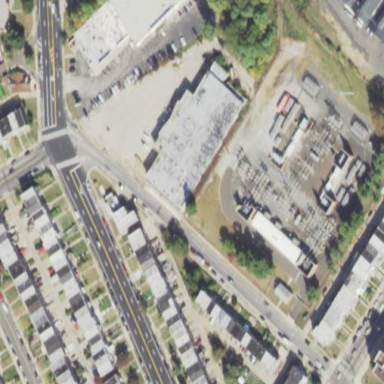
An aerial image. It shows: Retail building.